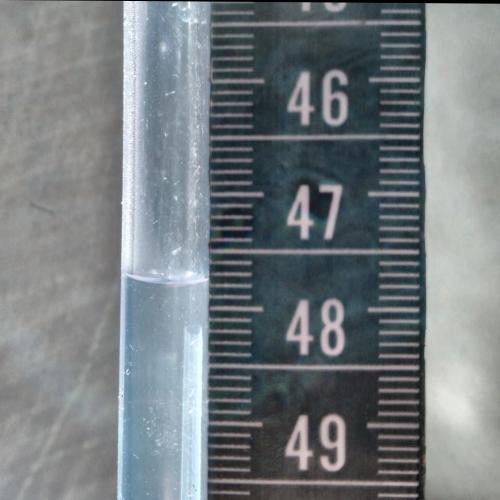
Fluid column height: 47.8 cm